Question:
I have this schema, now i want
1. In Create View of Artist, I want to use CreatePicture Partial View for uploading picture and saving data in database. And similar for Album controller and all other controller which will use pictureID as foreign key. On Save button of Create Artist, there should perform three actions simultaneously, Insert Picture record in database. Save picture's physical file on server. Save Artist record in database with newly created pictureID.
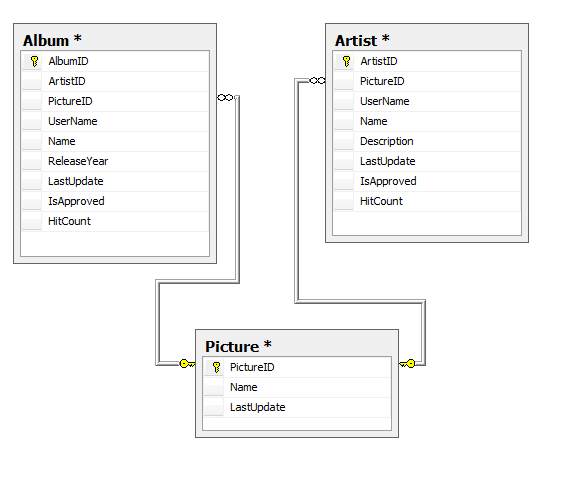
Answer: I have an open source project that I do most of what you are attempting to do. I host it on Google code.
-
Here the user selects a picture and clicks save. You could easily turn that into a partial view. see the "customize your profile picture" area
<URL>
Look at the ChangePicture() ActionResult
<URL>
-
Look at the code in the ChangePicture() ActionResult <URL>
-
Look at the code in the ChangePicture() ActionResult <URL>
Hope the information above helps you out. take care.